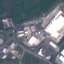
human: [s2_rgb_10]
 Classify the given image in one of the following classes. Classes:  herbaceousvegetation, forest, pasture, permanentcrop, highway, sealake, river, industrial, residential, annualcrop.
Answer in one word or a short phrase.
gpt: Industrial